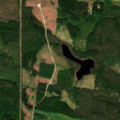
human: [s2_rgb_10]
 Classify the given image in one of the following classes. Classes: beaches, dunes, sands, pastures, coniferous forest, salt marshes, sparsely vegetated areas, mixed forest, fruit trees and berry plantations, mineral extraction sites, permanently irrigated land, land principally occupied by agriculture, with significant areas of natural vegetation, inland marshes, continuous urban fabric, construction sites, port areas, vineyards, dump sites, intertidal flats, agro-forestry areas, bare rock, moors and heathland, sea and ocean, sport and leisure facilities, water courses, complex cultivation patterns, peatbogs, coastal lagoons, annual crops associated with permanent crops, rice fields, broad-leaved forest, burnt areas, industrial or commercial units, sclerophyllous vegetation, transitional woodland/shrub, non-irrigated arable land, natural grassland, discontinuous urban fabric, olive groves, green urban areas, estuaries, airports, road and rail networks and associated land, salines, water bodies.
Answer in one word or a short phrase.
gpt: broad-leaved forest, coniferous forest, mixed forest, transitional woodland/shrub